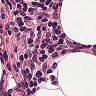
Metastatic tissue present: no